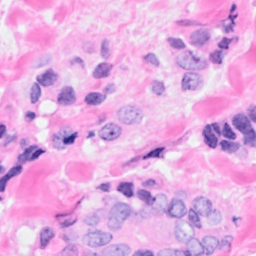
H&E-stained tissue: Breast